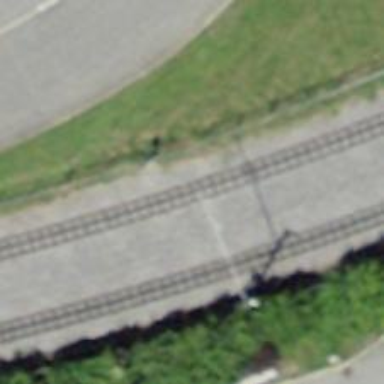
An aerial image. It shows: Narrow-gauge railway with 1 track. The tracks are electrified with contact line.